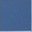
Piece: xx